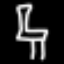
Label: chair